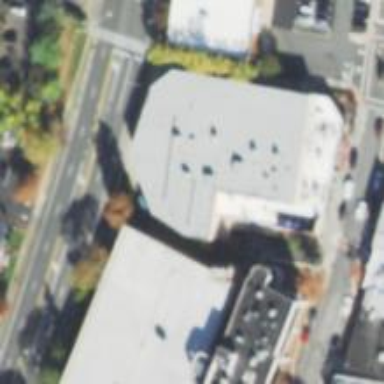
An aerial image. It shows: Cinema.